Interaction volume radius: 5 \u00c5
Interaction volume height: 15 \u00c5
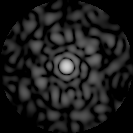
Disorder parameter: 0.7946